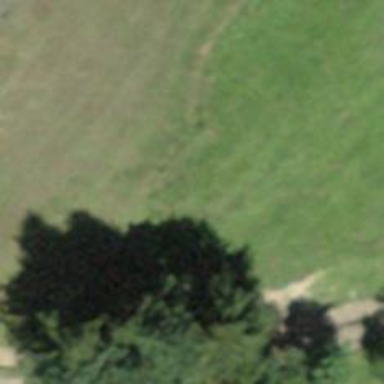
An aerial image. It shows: Path.